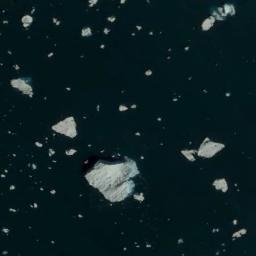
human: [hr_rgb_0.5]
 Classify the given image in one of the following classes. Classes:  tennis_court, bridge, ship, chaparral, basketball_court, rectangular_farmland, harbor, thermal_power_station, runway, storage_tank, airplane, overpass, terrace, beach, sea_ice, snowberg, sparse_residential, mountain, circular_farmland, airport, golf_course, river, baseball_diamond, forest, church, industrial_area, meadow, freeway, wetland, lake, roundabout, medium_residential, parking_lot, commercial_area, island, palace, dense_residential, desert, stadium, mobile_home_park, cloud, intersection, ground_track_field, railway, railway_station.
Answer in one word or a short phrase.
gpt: sea_ice